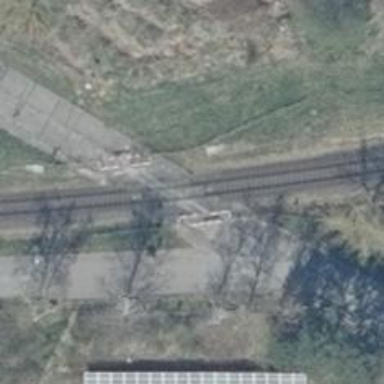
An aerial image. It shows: Railway crossing with chicane.